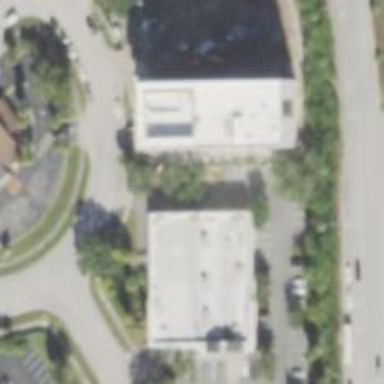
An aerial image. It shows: Parking area with asphalt surface.